Question: so i am trying to change the angle at which the object orbits in relation to the x-axis as you are looking down the z-axis. see the picture for what i mean:
i am currently using this code to orbit the two red spheres:
'''
public void orbit() {
theta += this.vel.x;
theta = fixAngle(theta, TWO_PI);
this.loc.x = this.origin.x+orbitRadius*cos(theta);
this.loc.y = this.origin.y+orbitRadius*cos(theta);
this.loc.z = this.origin.z+orbitRadius*sin(theta);
}
private float fixAngle(float ang, float range) {
if (ang < 0)
ang += range;
else if (ang > range)
ang -= range;
return ang;
}
'''
does anyone know how i can accomplish this?
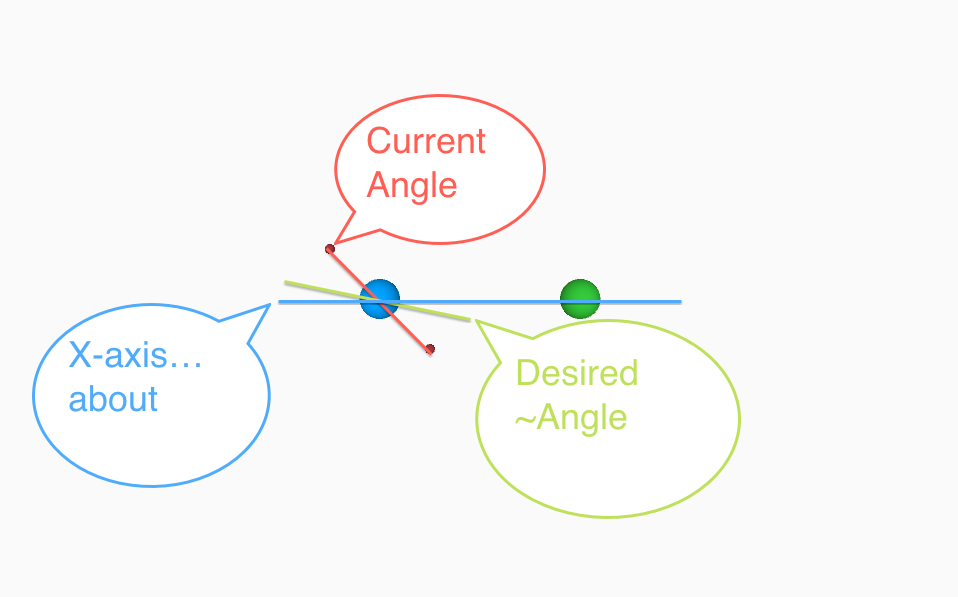
Answer: apparently it can be done by not rotating the orbiting object but by rotating the coordinate system as answered <URL>